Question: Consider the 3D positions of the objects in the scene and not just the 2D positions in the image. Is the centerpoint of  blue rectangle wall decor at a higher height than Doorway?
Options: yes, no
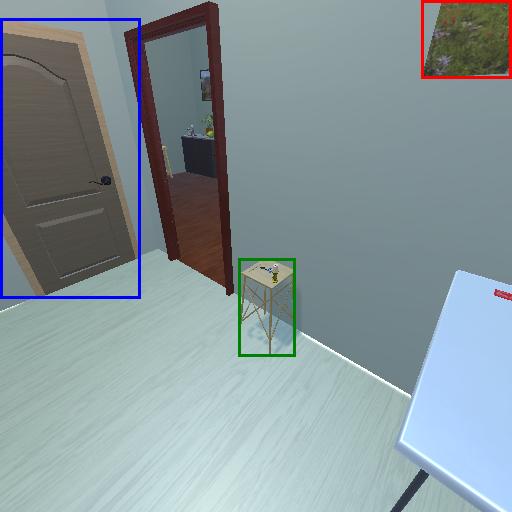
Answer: yes